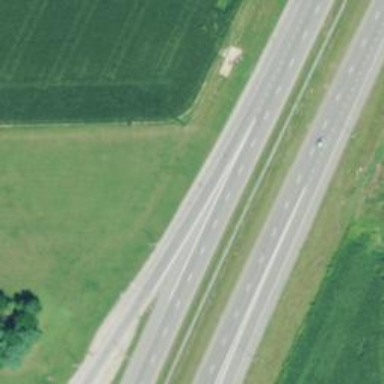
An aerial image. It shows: Motorway link.